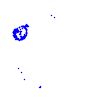
Particle: proton